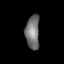
Tissue: lung
Cell type: Fibroblasts
Senescence score: 0.614
Nuclear area (px): 463
Mean DAPI intensity: 115.829